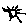
Label: sun